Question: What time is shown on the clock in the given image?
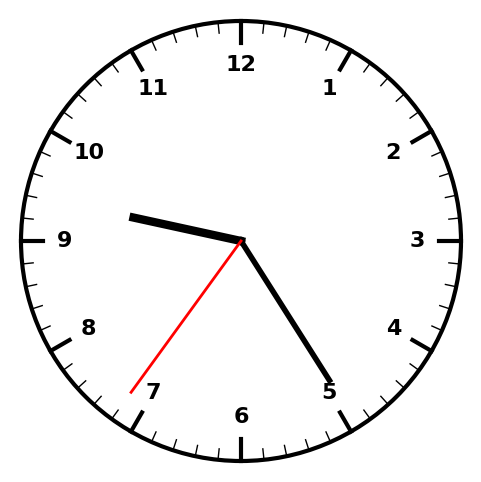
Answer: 09:24:36